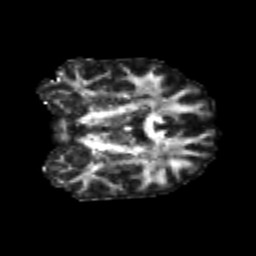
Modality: FA
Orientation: coronal
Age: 23
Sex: male
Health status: healthy
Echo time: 0.074 s